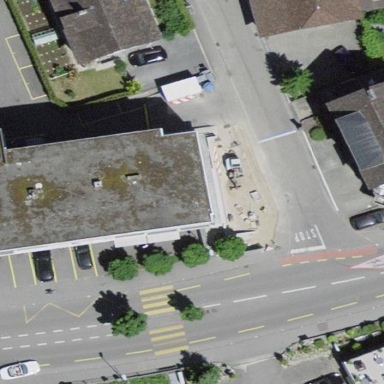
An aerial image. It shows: Building with apartments and flat roof.